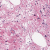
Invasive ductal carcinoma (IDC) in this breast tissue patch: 0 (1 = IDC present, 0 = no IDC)